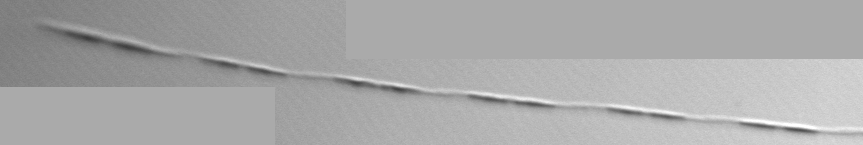
Label: Pseudo-nitzschia